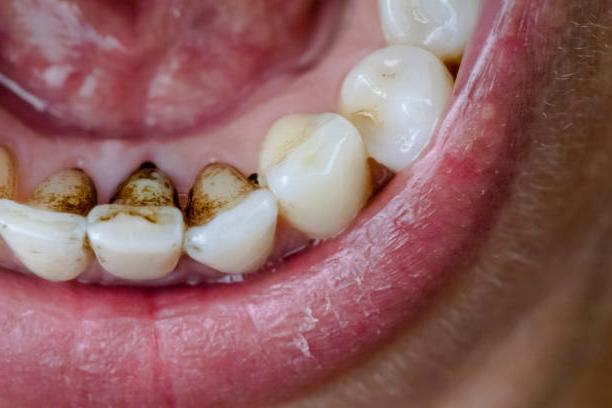
Condition: Calculus